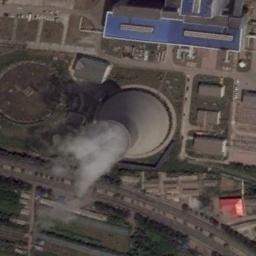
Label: thermal_power_station